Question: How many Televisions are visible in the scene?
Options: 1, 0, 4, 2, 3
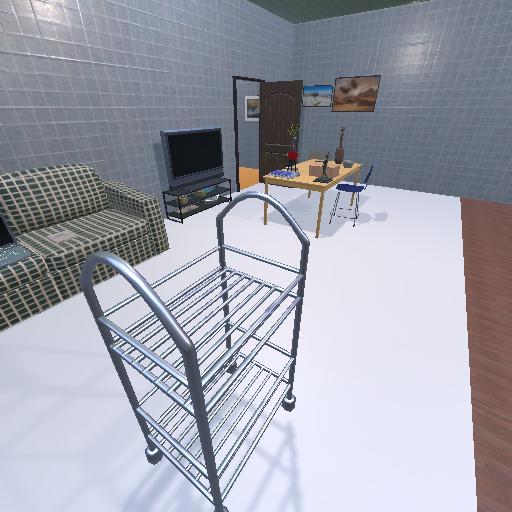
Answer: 1